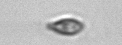
Label: Cryptophyta